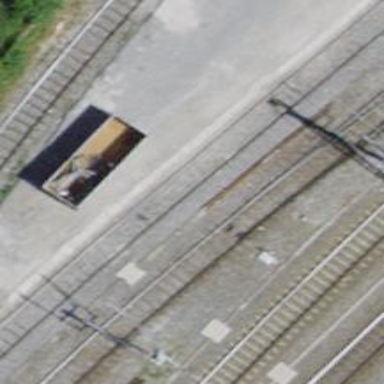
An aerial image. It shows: Railway switch.